Question: Assume that we have a table that looks like this:

'Comma1' Column is a personID value, and 'comma2', 'comma3', 'comma4' etc (this table is created dynamically so it can be more than 4 columns) are teamIDs.
Now, I have another table called 'personTeam' that keeps relations between 'personids' and 'teamids'. For example if person 13 is a member of team 3 and team 8 then in 'personTeam' table should be 2 records (13,3 and 13,8).
What i need is, using this table in the attached picture, to insert 'personids' and 'teams' to the 'PersonTeam' table. For example for person 149 I want an insert (149,10) but for person 221 i want (221,7) ,(221,8), (221,11).
Is there any way to work around this?
Thank you
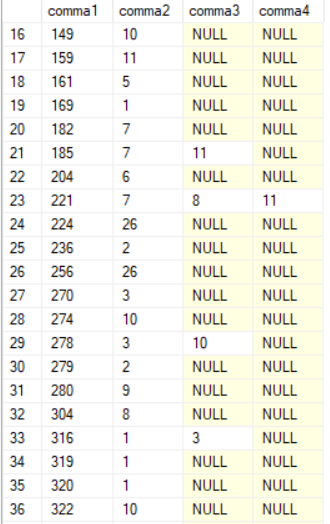
Answer: One way to pull this off is using 'UNION' or 'UNION ALL'
For example:
'''
insert into personTeam (personid, teamid)
select comma1 as personid, comma2 as teamid
from commastable
where comma2 is not null
union
select comma1, comma3
from commastable
where comma3 is not null
union
select comma1, comma4
from commastable
where comma4 is not null;
'''
A 'UNION' will only return unique records, but to do that it has to sort the result. Which can make it slightly slower than a 'UNION ALL' which would just stick the results of the unioned queries together.
I expect that the source data wouldn't contain duplicates, so the 'UNION' is just used to make sure it only inserts unique tupples.
And if you want to make this repeatable?
Just put that query in a sub-query and left join it to personTeam .
'''
insert into personTeam (personid, teamid)
select q.personid, q.teamid
from
(
-- add the query with the unions here
) as q
left join personTeam as t
on (t.personid = q.personid and t.teamid = q.teamid)
where t.personid is null;
'''